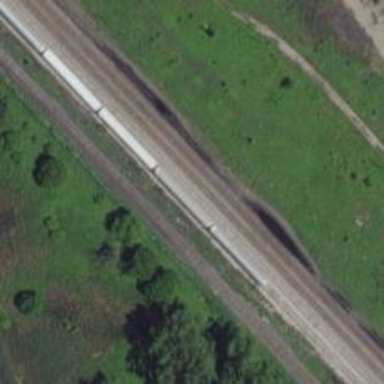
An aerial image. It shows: Railway siding with rails.